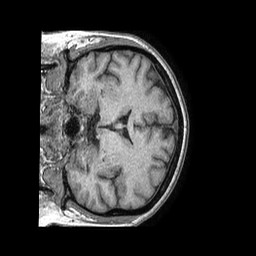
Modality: T1w
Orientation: coronal
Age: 44
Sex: female
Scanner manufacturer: philips
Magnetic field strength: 1.5 T
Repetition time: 0.00749 s
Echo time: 0.003396 s